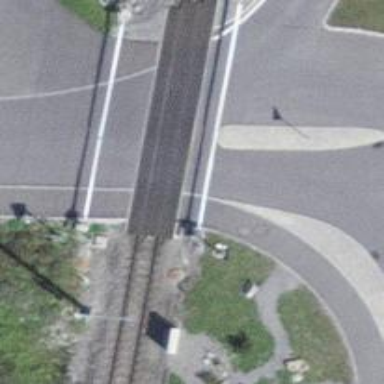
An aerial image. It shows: Level crossing along the railway.